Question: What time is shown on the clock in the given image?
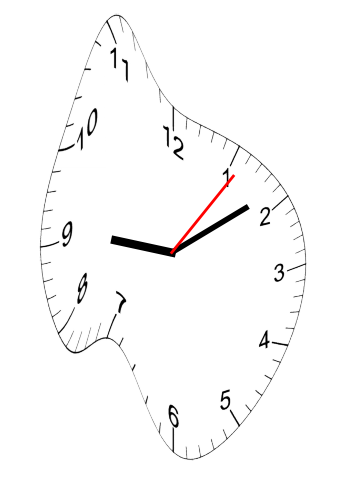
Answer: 09:09:06